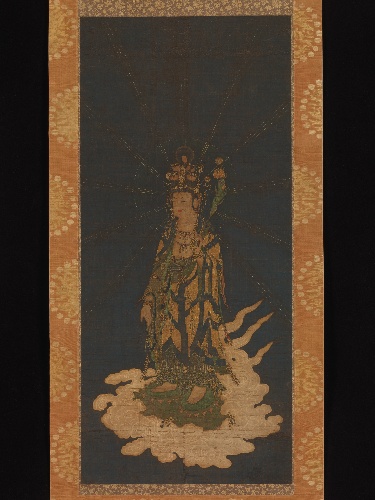
Title: 十一面観音来迎図|Descent of Eleven-Headed Kannon
Date: 14th century
Object type: Hanging scroll
Classification: Paintings
Medium: Hanging scroll; ink, color, gold, and cut-out gold on silk
Culture: Japan
Period: Kamakura period (1185–1333)
Dimensions: Image: 33 15/16 x 15 1/4 in. (86.2 x 38.7 cm)
Overall with mounting: 64 1/4 x 19 1/2 in. (163.2 x 49.5 cm)
Overall with knobs: 65 1/2 x 22 in. (166.4 x 55.9 cm)
Department: Asian Art
Credit line: Purchase, Charles Wrightsman Gift, Joseph Pulitzer Bequest, Dodge, Pfeiffer and Rogers Funds, and funds from various donors, 1972
Accession year: 1972
Repository: Metropolitan Museum of Art, New York, NY
Tags: Buddhism|Bodhisattvas